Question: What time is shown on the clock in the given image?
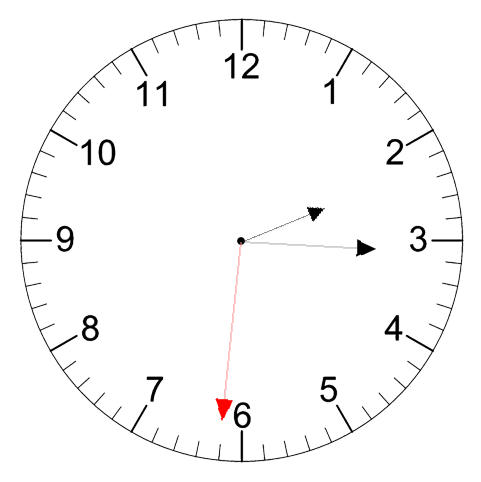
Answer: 02:15:31